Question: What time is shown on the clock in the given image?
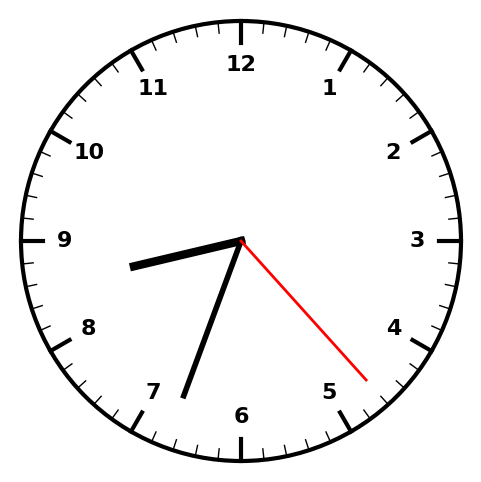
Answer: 08:33:23